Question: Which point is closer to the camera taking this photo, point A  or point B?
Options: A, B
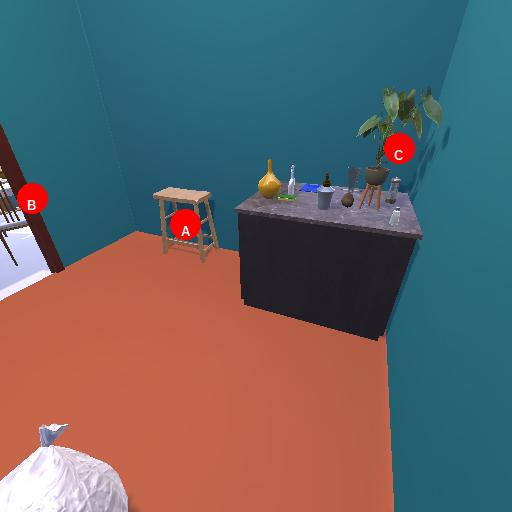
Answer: A